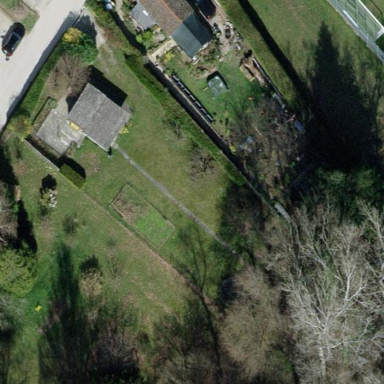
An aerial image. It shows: Garden enclosed by fence.